Field crop: maize
Growth stage: 2
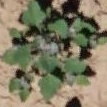
Species: chenopodium